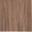
Piece: xx